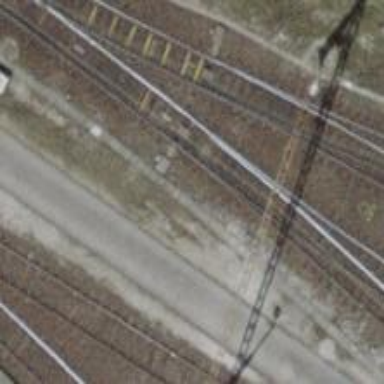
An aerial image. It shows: Railway switch.